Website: apple
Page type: billing-address
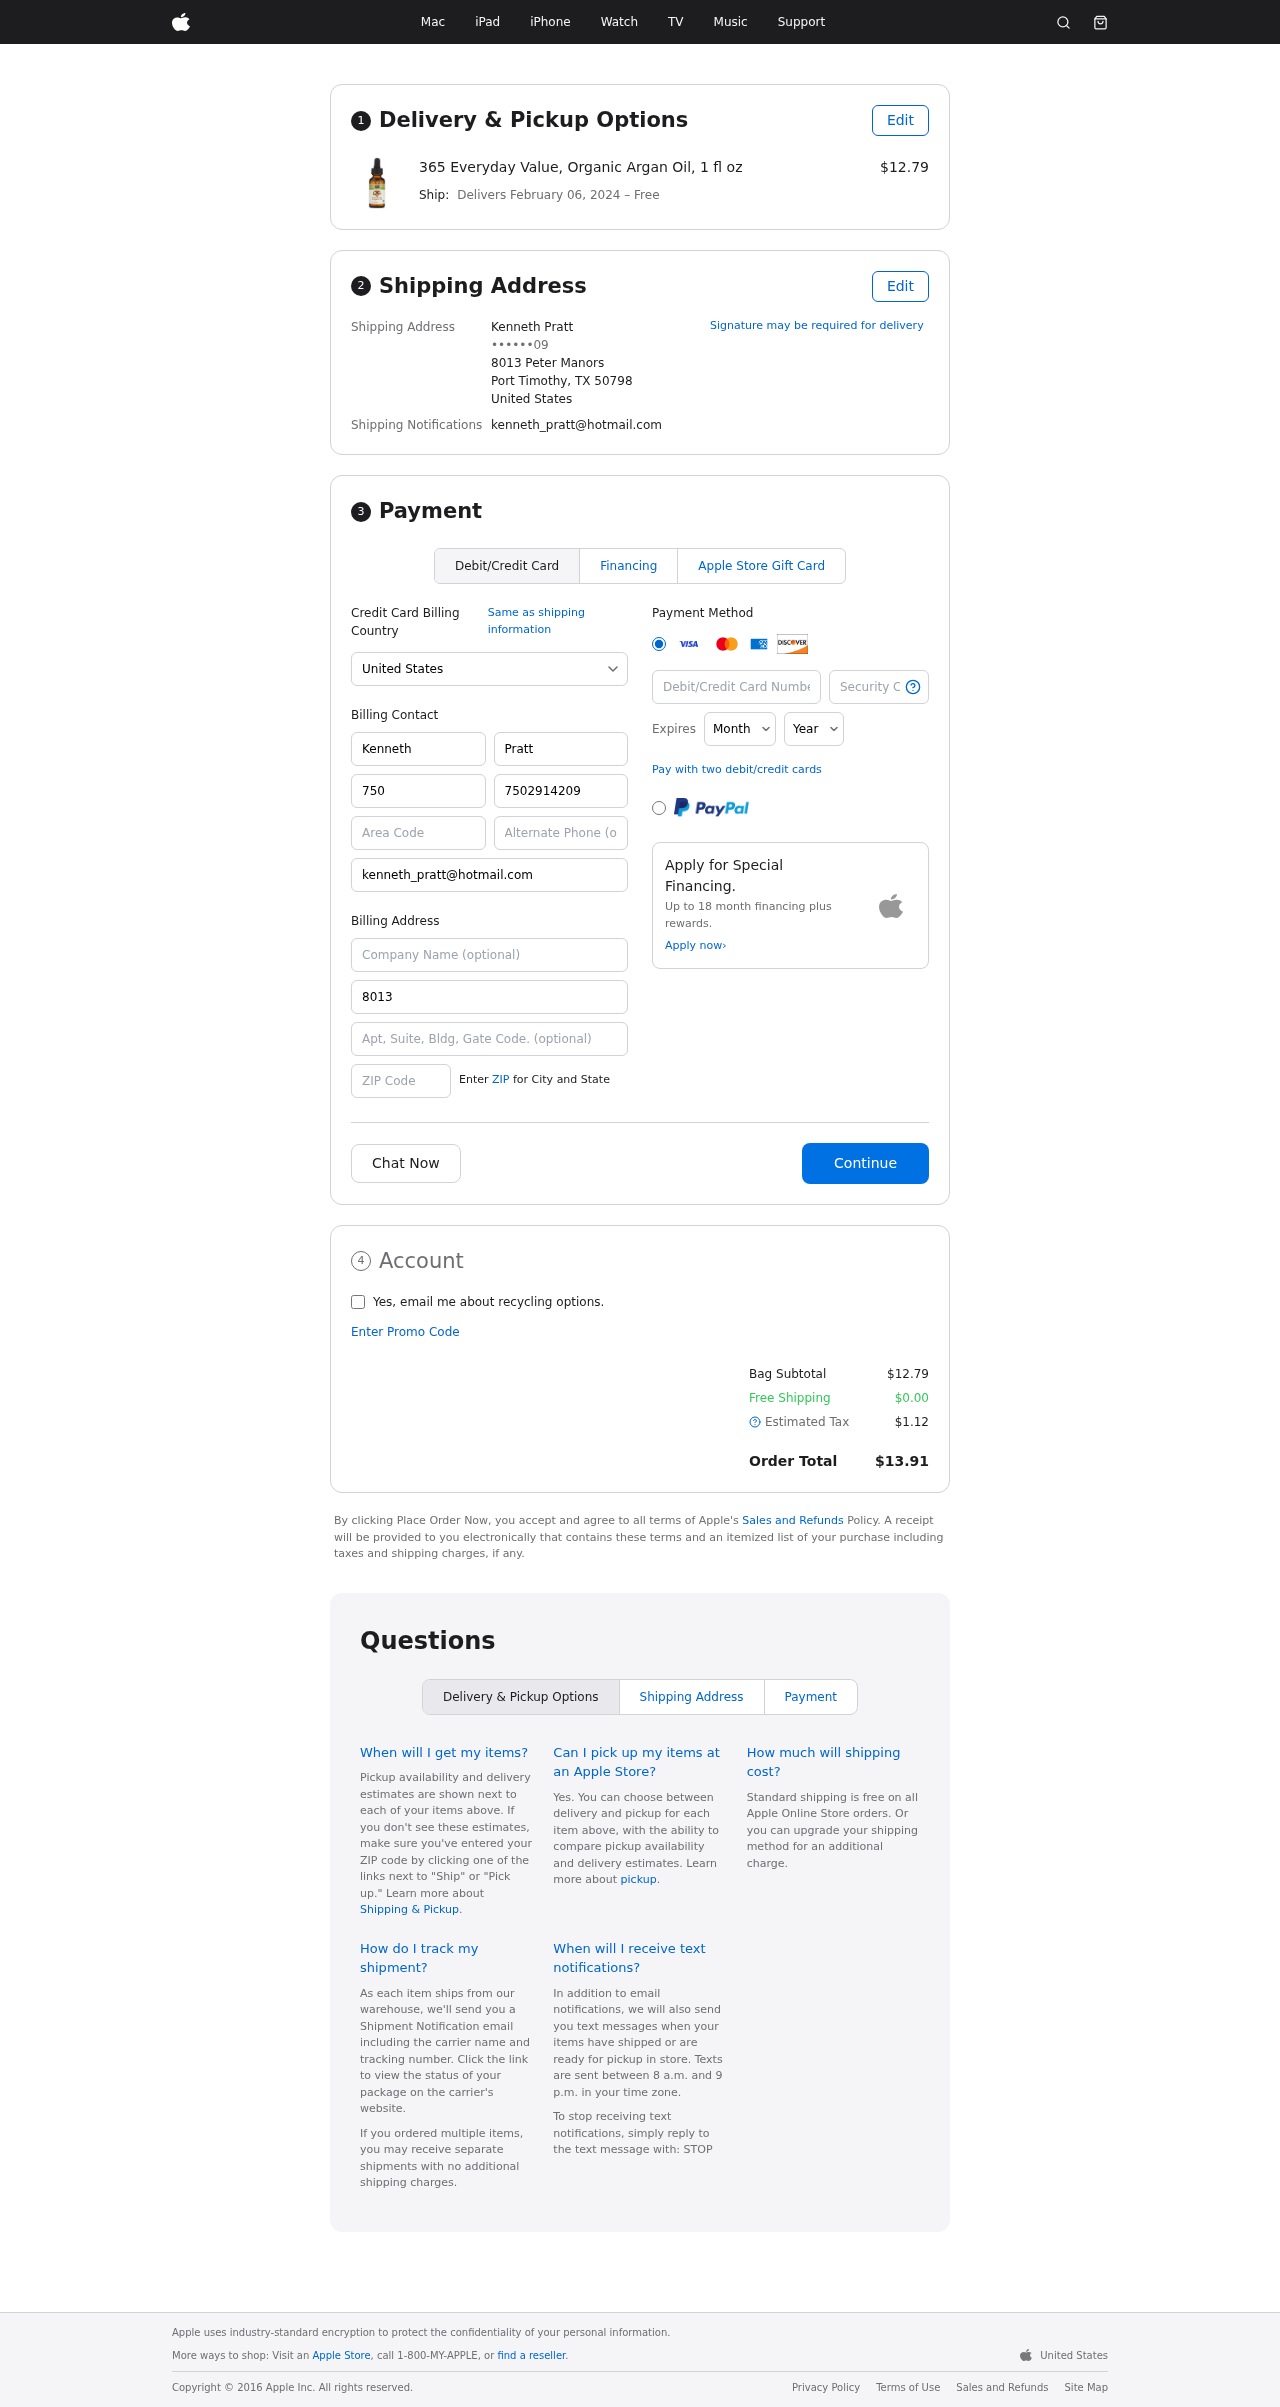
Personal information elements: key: PII_CARD_CVV
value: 8476
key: PII_CARD_EXPIRY_MONTH
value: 12
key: PII_CARD_EXPIRY_YEAR
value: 30
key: PII_CARD_NUMBER
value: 3445 7118 6251 521
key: PII_CITY_STATE_ZIP
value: Port Timothy, TX 50798
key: PII_COUNTRY
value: United States
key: PII_EMAIL
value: kenneth_pratt@hotmail.com
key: PII_FULLNAME
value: Kenneth Pratt
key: PII_STREET
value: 8013 Peter Manors
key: PII_PHONE_MASKED
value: ••••••09
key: PII_BILLING_FIRSTNAME
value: Kenneth
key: PII_BILLING_LASTNAME
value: Pratt
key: PII_BILLING_PHONE_AREA
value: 750
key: PII_BILLING_PHONE
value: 7502914209
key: PII_BILLING_EMAIL
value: kenneth_pratt@hotmail.com
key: PII_BILLING_STREET
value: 8013 Peter Manors
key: PII_BILLING_POSTCODE
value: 50798
Product elements: key: PRODUCT1_NAME
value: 365 Everyday Value, Organic Argan Oil, 1 fl oz
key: PRODUCT1_PRICE
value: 12.79
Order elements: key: ORDER_DELIVERY_DATE
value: February 06, 2024
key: ORDER_SUBTOTAL
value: $12.79
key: ORDER_SHIPPING_COST
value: $0.00
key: ORDER_TAX
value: $1.12
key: ORDER_TOTAL
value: $13.91